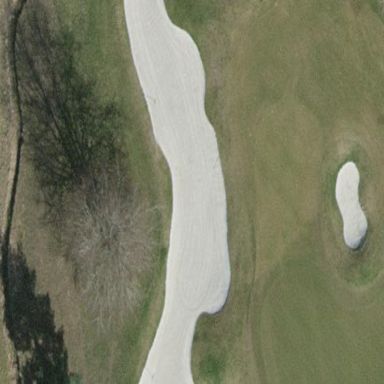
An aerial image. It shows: Sand bunker on golf course.